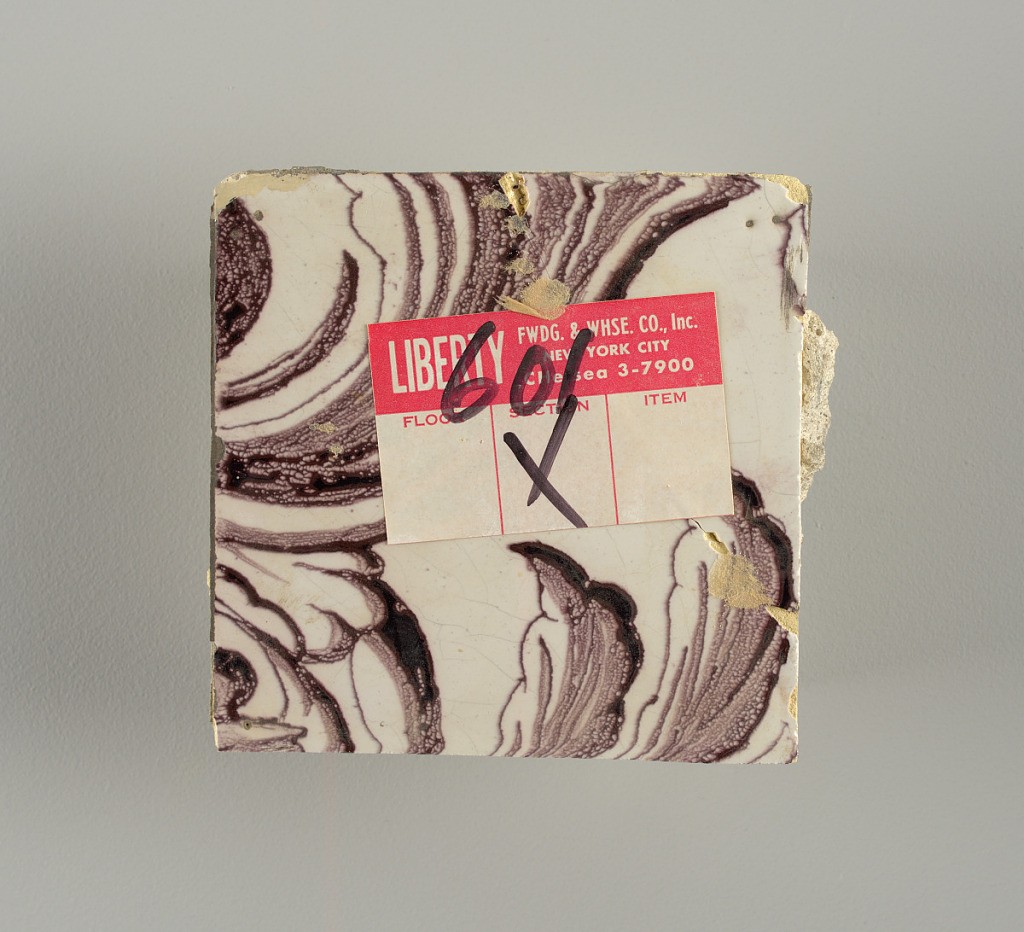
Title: Tile wall facing
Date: ca. 1725
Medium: Tin-glazed earthenware, underglaze
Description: Horizontal rectangle.  Thirty tiles wide and twenty-three tiles high with opening for fireplace eleven tiles wide and ten high.  Foliage arabesques disposed about three vertical axes from which are emphazised by urns at center and right, and at left by the figure of a standing woman carrying an infant on her arm and accompanied by two children.